Field crop: maize
Growth stage: 1
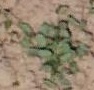
Species: convolvulus